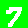
Digit: 7